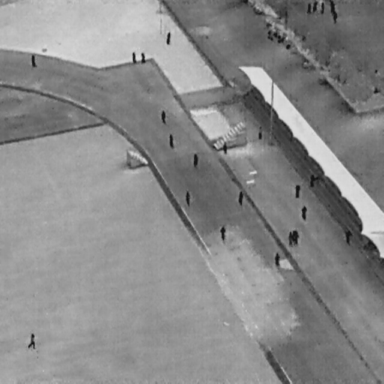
There are 20 People in the infrared image.